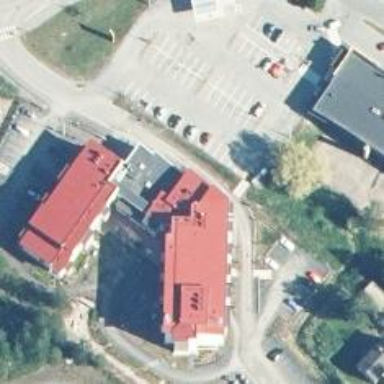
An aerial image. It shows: Hospital.